Question: Forgive me, I'm a C programming rookie. What I need to do is take values from standard input and store them in an array which is to be sorted later on down the line.
The method of entry for the user is one number on one line at a time (i.e. enter a number, press enter, enter number, press enter, etc..). When the user is done entering numbers, they press 'ENTER' without providing a number.
My code for accepting the values and storing them is as follows. You'll probably see the issue immediately, but I'm not seeing it.
'''
#include <stdio.h>
#define MAX 100
int main()
{
int n, i, array[MAX];
printf("Enter a list of integers
");
for(i = 0; i <= MAX; ++i){
printf("> ");
if (scanf("%d", &n) == -1)
break;
else
scanf("%d", &n);
array[i] = n;
}
printf("The array is %d", *array);
return 0;
}
'''
The picture below is how the program should run. I have the sort code already, and it seems to work quite well. Your help is greatly appreciated.

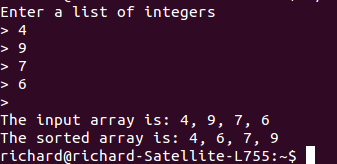
Answer: Here is the updated previous answer to exit on enter.
'''
#include <stdio.h>
#define MAX 100
int main()
{
int n, i, array[MAX];
char num[MAX];
int res;
printf("Enter a list of integers [ctrl+d] to end
");
for(i = 0; i <= MAX; ++i){
printf("> ");
fgets(num, sizeof(num), stdin);
res = sscanf(num, "%d", &n);
if(res != 1)
break;
n = atoi(num);
array[i] = n;
}
puts ("");
int z;
for (z = 0; z < i; z++)
printf("The array is %d
", array[z]);
return 0;
}
'''